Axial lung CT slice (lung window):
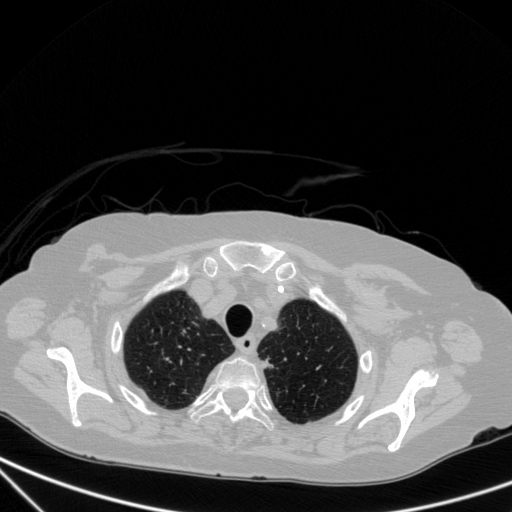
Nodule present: no